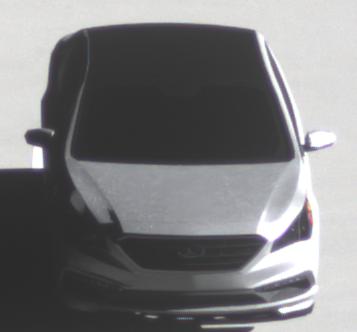
Make: Hyundai
Model: Sonata
Detailed model: Gen. 7
Model produced from: 2015
Model produced until: 2017
Doors: 4
Color: white
Road condition: dry road
Daytime: morning or afternoon
Contrast: high contrast